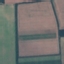
Land use / land cover class: AnnualCrop